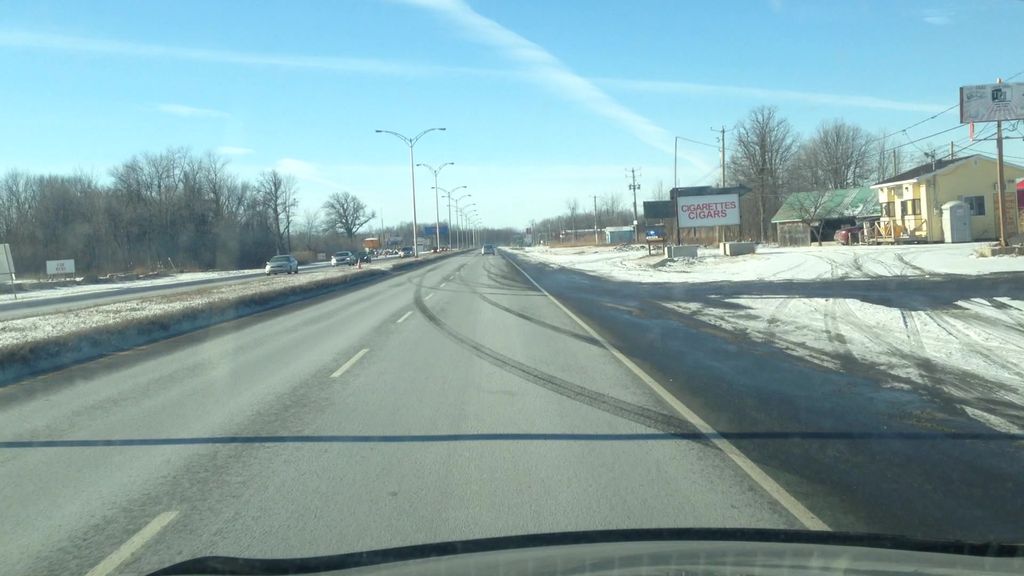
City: montreal